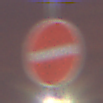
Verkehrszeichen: VerbotDerEinfahrt
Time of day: SunriseSunset
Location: Outdoor (Urban)
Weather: PartlyCloudy
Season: NotSpecified
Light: Artificial